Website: walmart
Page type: address-validator
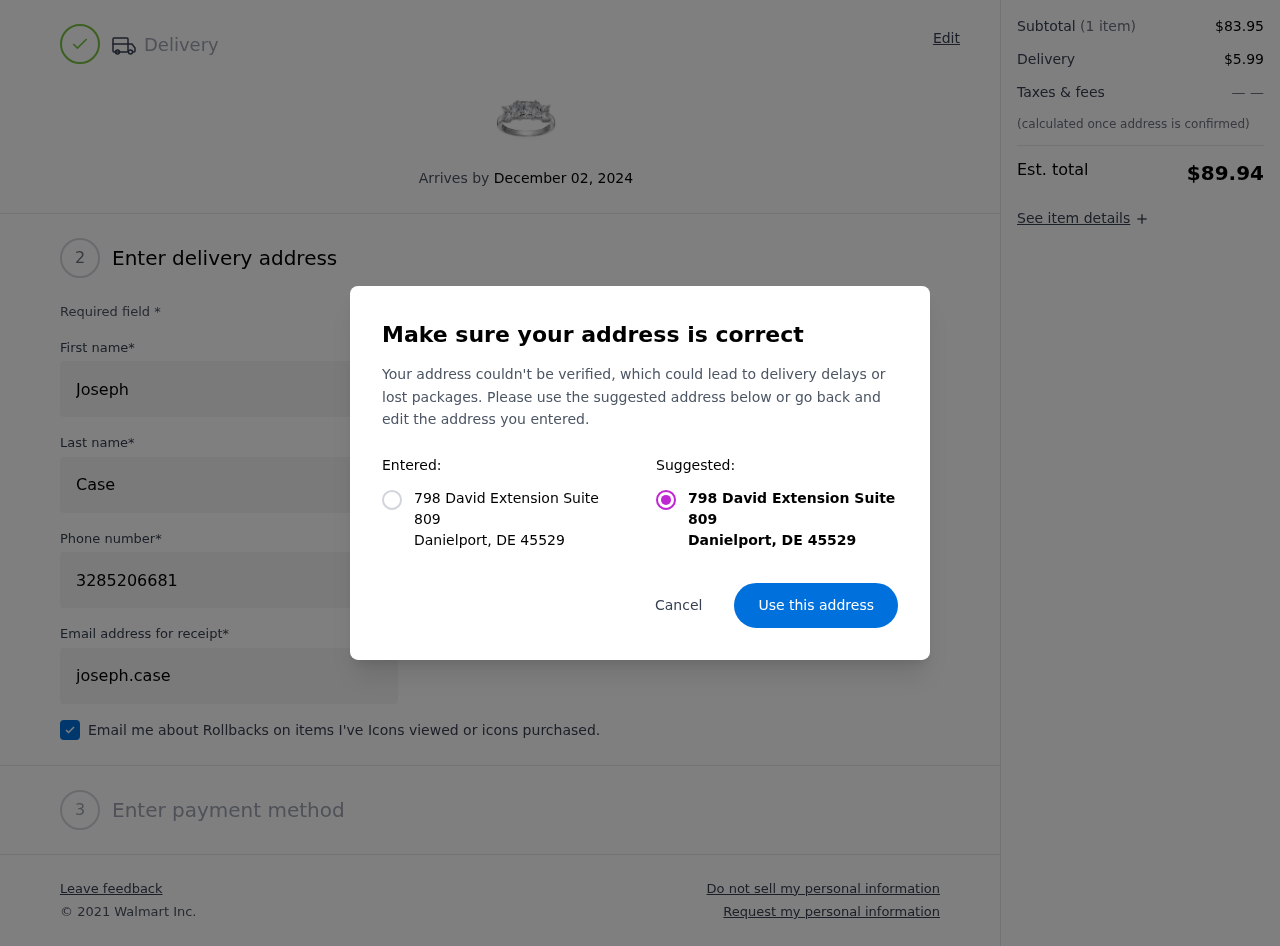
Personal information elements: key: PII_CITY
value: Danielport
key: PII_POSTCODE
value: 45529
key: PII_STATE_ABBR
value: DE
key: PII_STREET
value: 798 David Extension Suite 809
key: PII_FIRSTNAME
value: Joseph
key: PII_LASTNAME
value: Case
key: PII_PHONE
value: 3285206681
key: PII_EMAIL
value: joseph.case@yahoo.com
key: PII_POSTCODE_FULL
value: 45529
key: PII_POSTCODE_NUMERIC
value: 45529
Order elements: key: ORDER_DELIVERY_DATE
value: December 02, 2024
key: ORDER_SUBTOTAL
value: $83.95
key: ORDER_SHIPPING_COST
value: $5.99
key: ORDER_TOTAL
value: $89.94